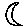
Label: moon